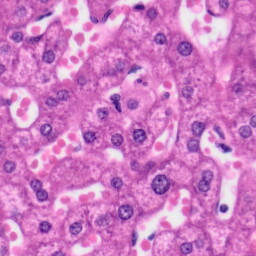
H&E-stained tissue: Liver